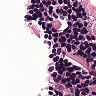
Metastatic tissue present: no